Question: I was reading <URL> and could not get the idea, if it is possible to easily make master detail editing, to give you concrete example i've attached screenshot from wordpress:
So there is post and post contains set of custom fields, simple 1:N relationship, everything edited in one page - you can add/edit custom field without leaving post page.
May be someone saw similar example for Orchard on internet, or could shortly describe path to achieve this by code, would be really helpful (I hope not only for me, because this is quite common case I think).
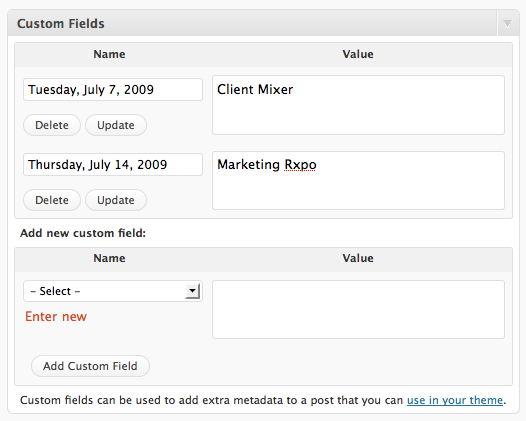
Answer: This should be possible, although not in the most 'Orchardy' way.
I've not tested any of the below so it is probably full of mistakes - but maybe Bertrand or Pszmyd will be along later today to correct me :-)
As you have probably seen you can pass a view model to a view when creating a content shape in your editor driver:
'''
protected override DriverResult Editor(CatPart part, dynamic shapeHelper)
{
// Driver for our cat editor
var viewModel = new CatViewModel
{
Cats = _catService.GetCats() // Cats is IEnumerable<Cat>
};
return ContentShape("Parts_CatPart_Edit",
() => shapeHelper.EditorTemplate(
TemplateName: "Parts/CatPart",
Model: viewModel,
Prefix: Prefix
));
}
'''
So we can pass in a list of items, and render it in our view like so:
'''
@foreach(var cat in Model.Cats)
{
<span class="cat">
<p>@cat.Name</p>
<a href="...">Delete Cat</p>
</span>
}
'''
The problem here would be posting back changes to update the model. Orchard provides an override of the 'Editor' method to handle the postback when a part is edited, and we can revive the viewmodel we passed in the previous method:
'''
protected override DriverResult Editor(CatPart part, IUpdateModel updater, dynamic shapeHelper)
{
var viewModel = new CatViewModel();
if (updater.TryUpdateModel(viewModel, Prefix, null, null))
{
// Access stuff altered in the Cat view model, we can then update the CatPart with this info if needed.
}
}
'''
This works really well for basic information like strings or integers. I've never been able to get it working with (and not been sure if it is possible to do this with) dynamic lists which are edited on the client side.
One way around this would be to set up the buttons for the items on the N-end of the 1:N relationship such that they post back to an MVC controller. This controller can then update the model and redirect the client back to the editor they came from, showing the updated version of the record. This would require you to consistently set the HTML ID/Name property of elements you add on the client side so that they can be read when the POST request is made to your controller, or create seperate nested forms that submit directly to the contoller.
So your view might become:
'''
@foreach(var cat in Model.Cats)
{
<form action="/My.Module/MyController/MyAction" method="POST">
<input type="hidden" name="cat-id" value="@cat.Id" />
<span class="cat">
<p>@cat.Name</p>
<input type="submit" name="delete" value="Delete Cat" />
</span>
</form>
}
<form action="/My.Module/MyController/AddItem" method="POST">
<input type="hidden" name="part-id" value="<relevant identifier>" />
<input type="submit" name="add" value="Add Cat" />
</form>
'''
Another possibility would be to create a controller that can return the relevant data as XML/JSON and implement this all on the client side with Javascript.
You may need to do some hacking to get this to work on the editor for new records (think creating a content item vs. creating one) as the content item (and all it's parts) don't exist yet.
I hope this all makes sense, let me know if you have any questions :-)